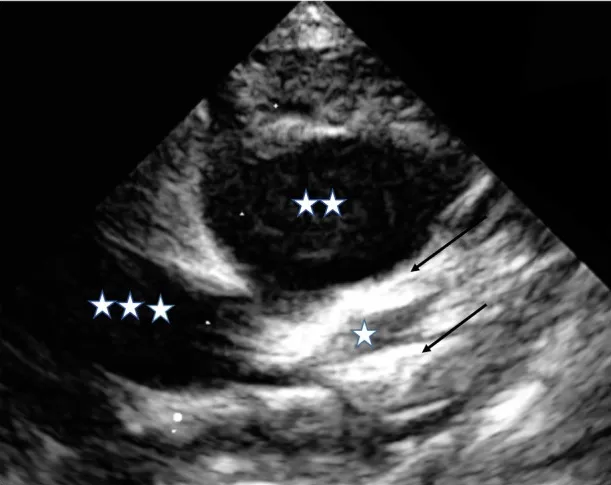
"Bright" appearing perivascular tissue in the echocardiography around CAA. *LAD, left coronary artery; **PA, pulmonary artery; ***AO, aorta; arrow; "bright" appearing perivascular tissue.
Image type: radiology (ultrasound)